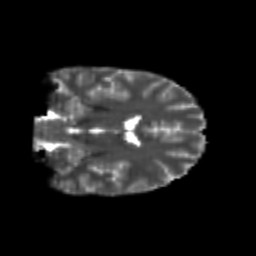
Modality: T2w
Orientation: coronal
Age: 24
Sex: female
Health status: healthy
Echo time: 0.074 s